Field crop: tomato
Growth stage: 2
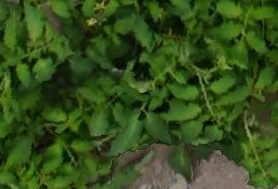
Species: tomato